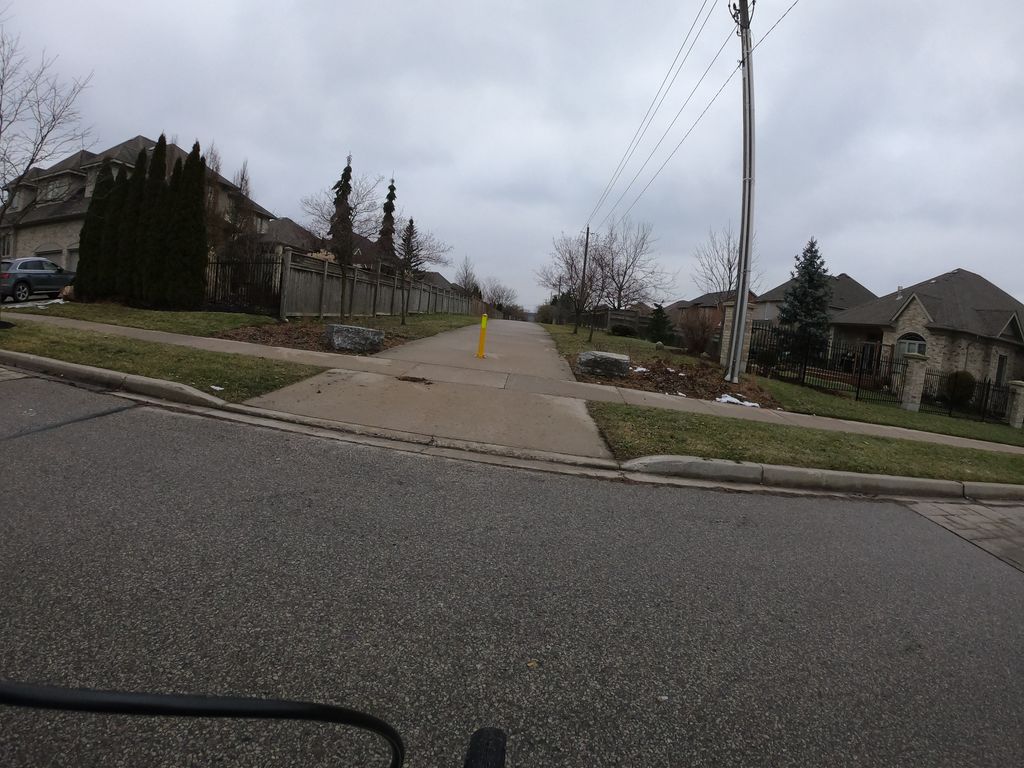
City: kitchener-waterloo